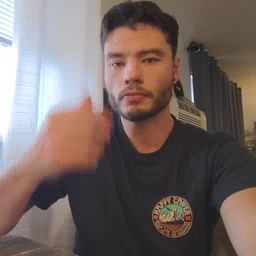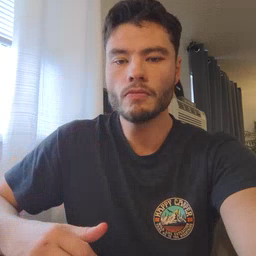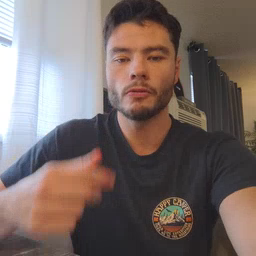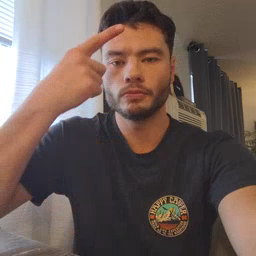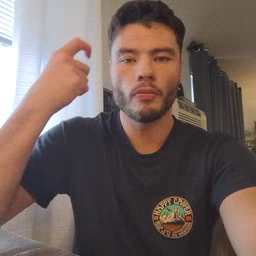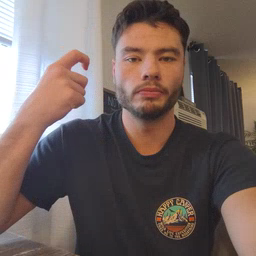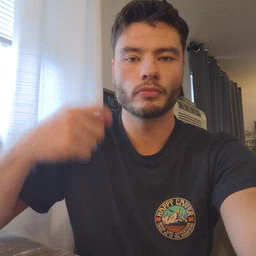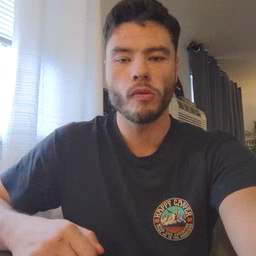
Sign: because